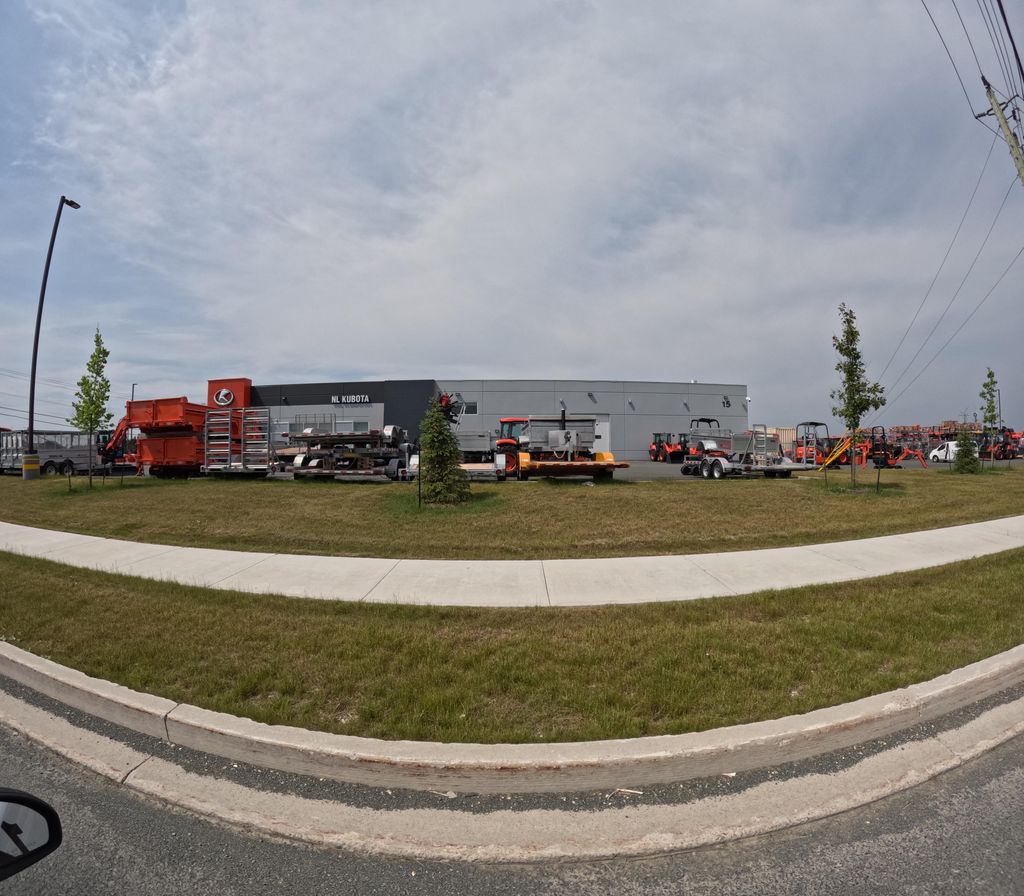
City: st_johns